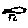
Label: fish